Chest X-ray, PA view. Patient: 56 years old, sex M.
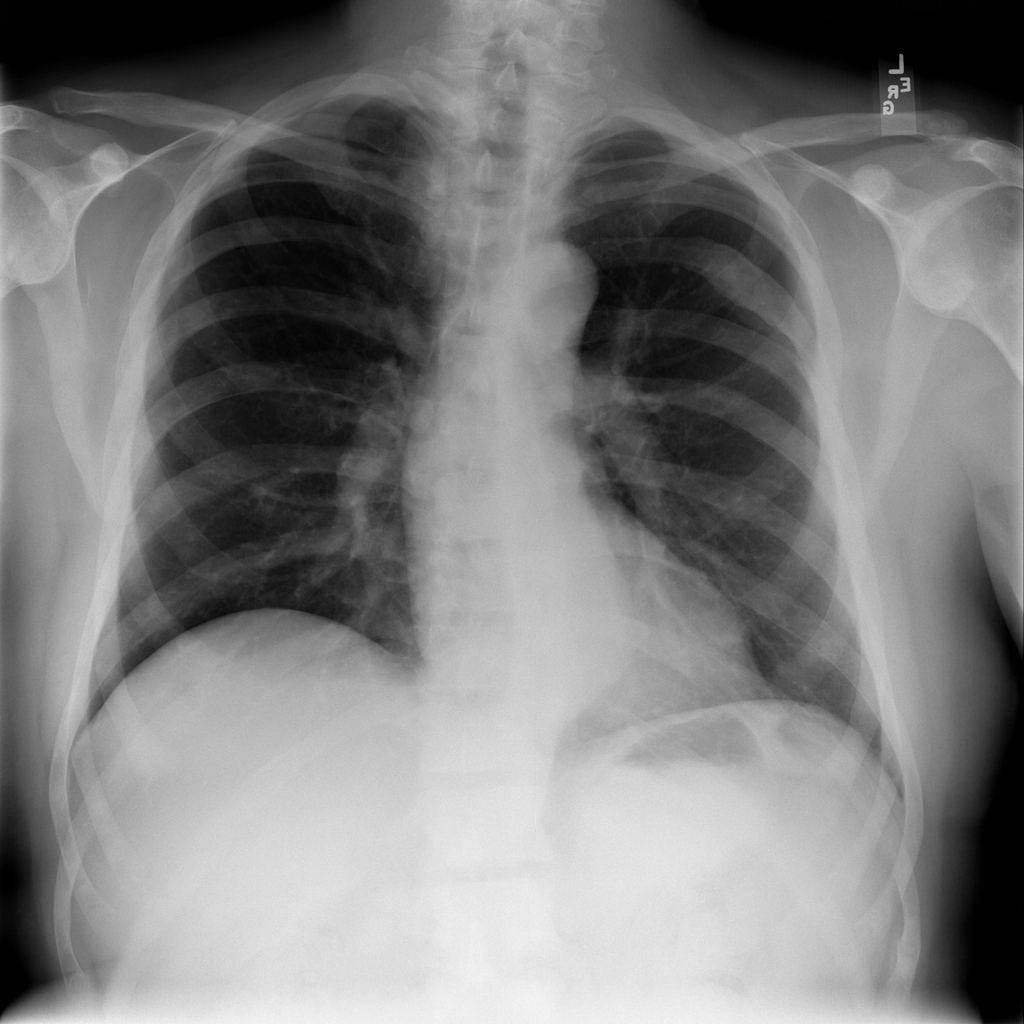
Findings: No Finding